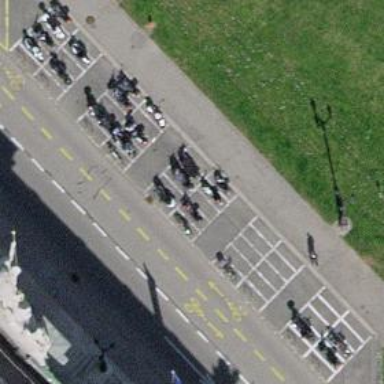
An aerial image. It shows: Bicycle parking area with stands.